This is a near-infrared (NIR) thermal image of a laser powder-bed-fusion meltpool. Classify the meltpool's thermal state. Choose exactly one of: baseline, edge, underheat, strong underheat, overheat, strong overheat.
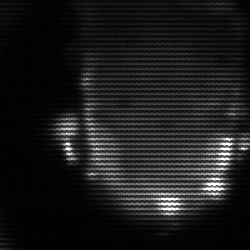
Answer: baseline